Question: I'm currently reading bytes from a file and I want to put two of these bytes into a list and convert them into an integer. Say the two bytes I want to read are '\x02' and '\x00' I want to join these bytes together before I convert them into an integer such as '0x0200' but am having difficulty doing so as I cannot remove the '\x' from the bytes.
I've tried using: '.replace('\\x', '')' though this doesn't work as python treats the bytes as one object rather than a list. I've also considered using struct although I'm unsure whether this would work in my situation.
It's also not possible to iterate through each byte and remove the first two items as python still treats the entire byte as one object.
Here is the list I have after appending it with both bytes:

While it looks like two strings, they do not behave as strings. I then iterated over the list using:
'''
for x in a:
print a
'''
The two lines below the list are the outputs of 'print a' (a blank space & special character). As you can see they do not print as normal strings.
Below is a code snippet showing how I add the bytes to the array, nothing complicated (test being the array in this case).
'''
for i in openFile.read(512):
....
....
elif 10 < count < 13:
test.insert(0, i[0:])
'''
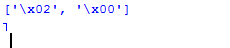
Answer: You could use 'ord' to extract each character's numeric value, then combine them with simple arithmetic.
'''
>>> a = ''
>>> b = ''
>>> c = ord(a)*256 + ord(b)
>>> c == 0x0200
True
>>> print hex(c)
0x200
'''